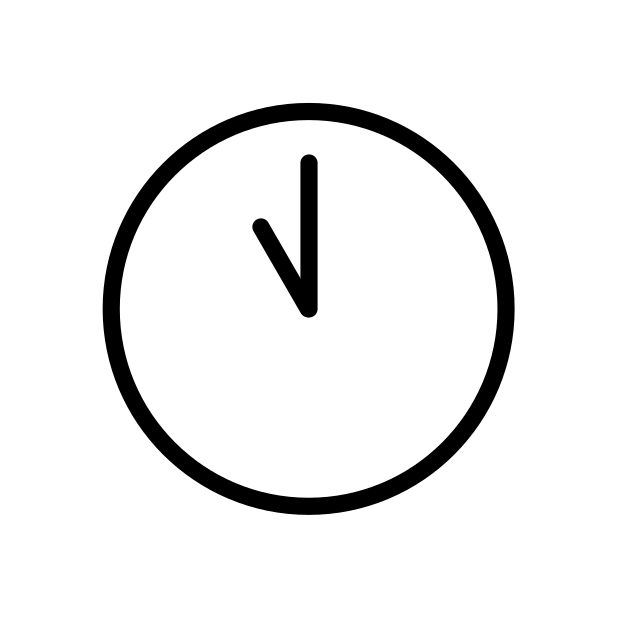
eleven o’clock